Question: The Main Photo of the SlideShow appears differently for it's Left Margin between IE7 and IE8 and Firefox.
Within IE there are several pixels extra vertical space for the SlideShow Image that do not show-up for the Controls Div (Blue Div w/ Play Slideshow).
However, the SlideShow Div and Controls Div appear correct for the Left-Margin in Firefox.
Here is how the Image appears with my IE8 Browser:

I cant determine why there is extra vertical space.
Here is the Development Site: <URL>
The name of the CSS is: galleriffic-2.css.
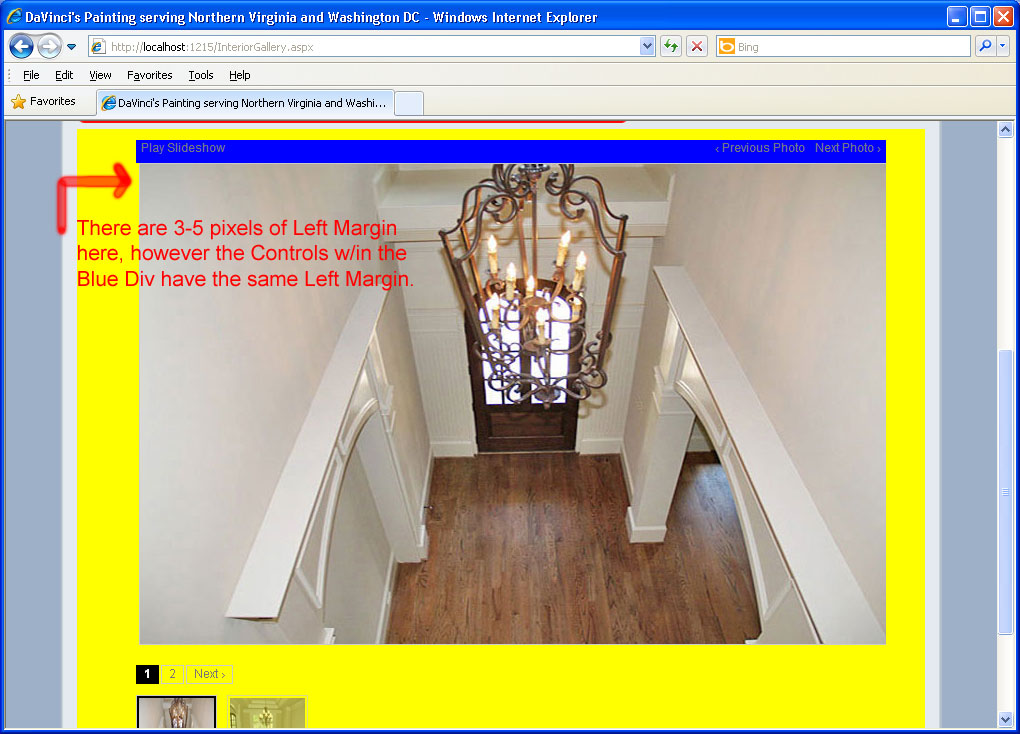
Answer: '''
<div id="slideshow" class="slideshow">
<span style="opacity: 1;" class="image-wrapper current">
<a class="advance-link" rel="history" href="#bigleaf" title="Title #2">
&nbsp;
<img src="images/Portfolio/Interior/Normal/InteriorPic2a.jpg" alt="Title #2">
</a>
</span>
</div>
'''
That '&nbsp;' is what's causing the vertical gap in IE, it's causing a horizontal gap in others :o it would be better to remove it and use a margin on the image if you want a horizontal gap